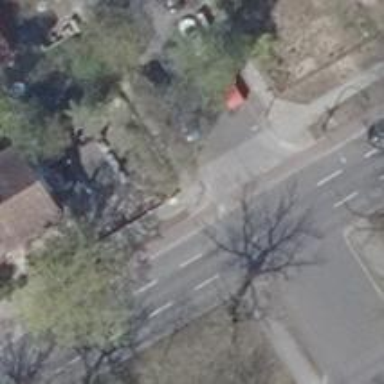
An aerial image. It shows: Sidewalk along the footway.